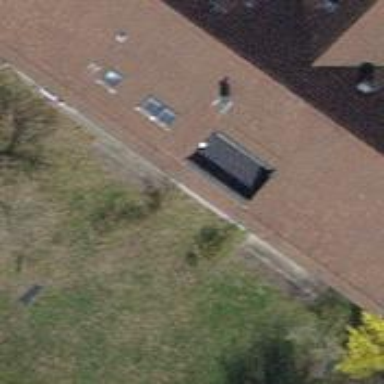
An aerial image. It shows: View of roof of building.